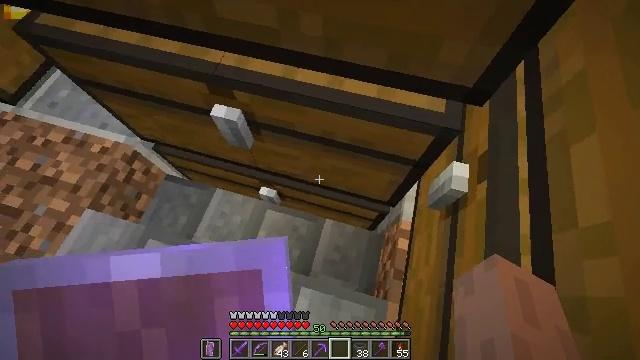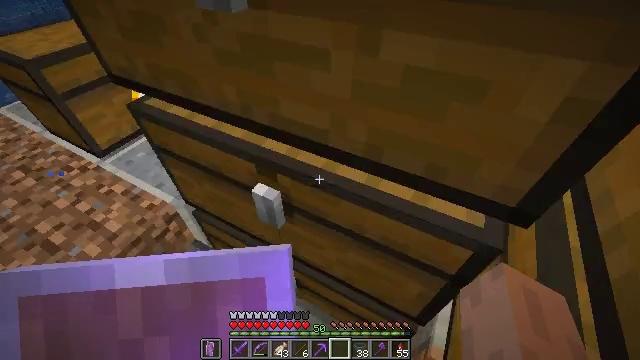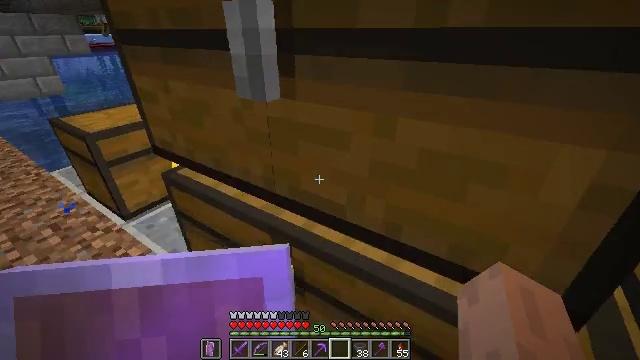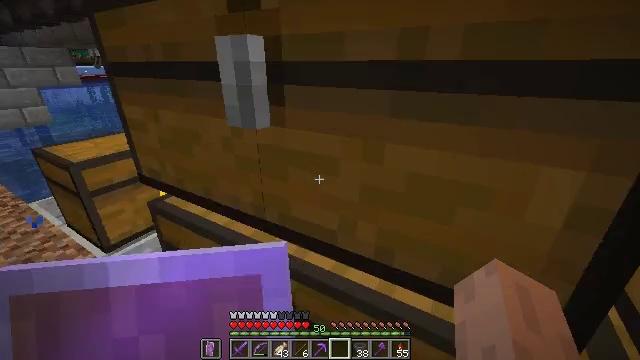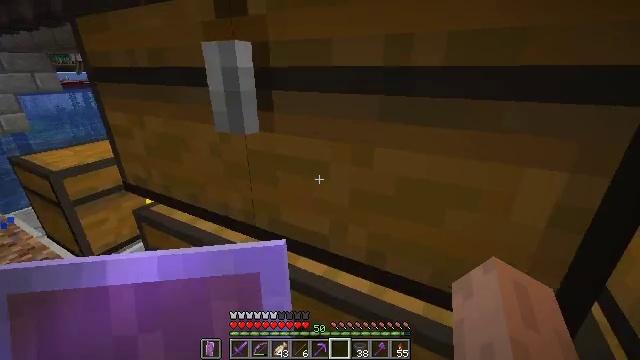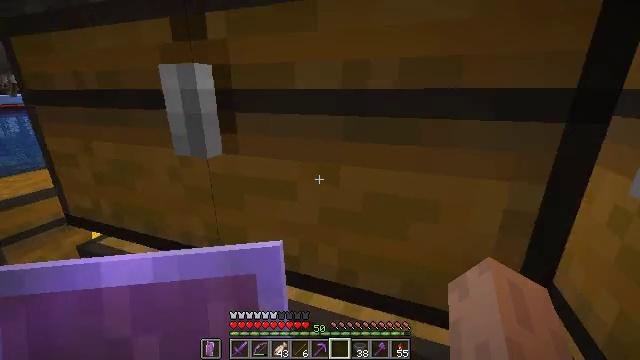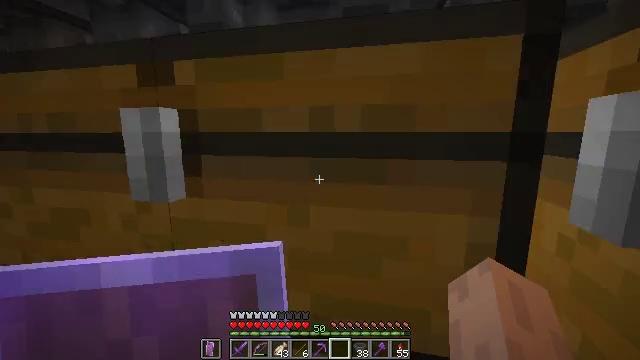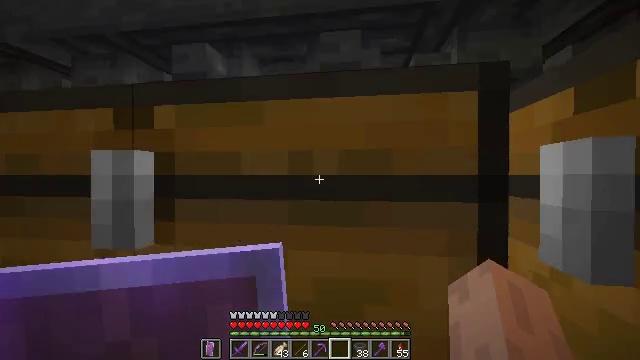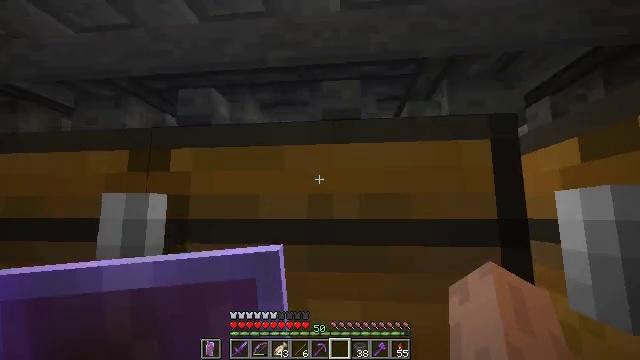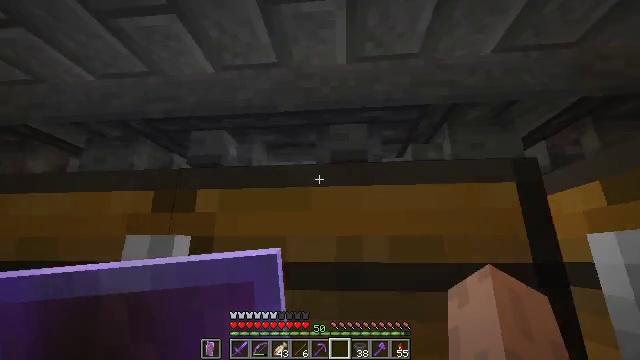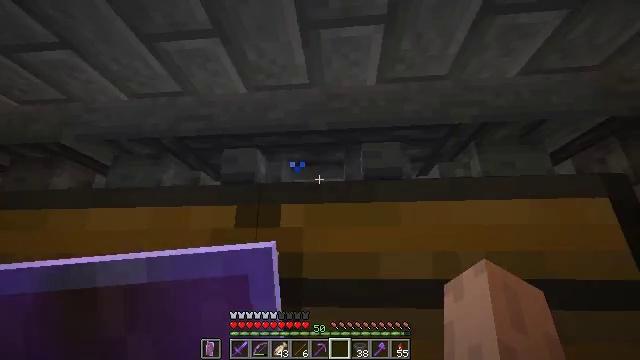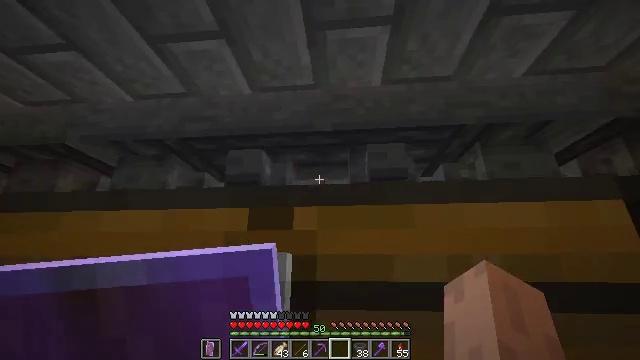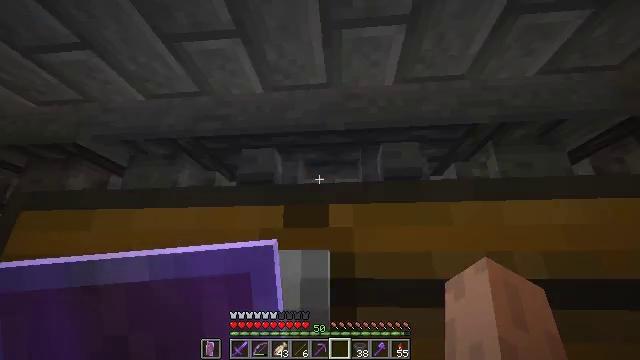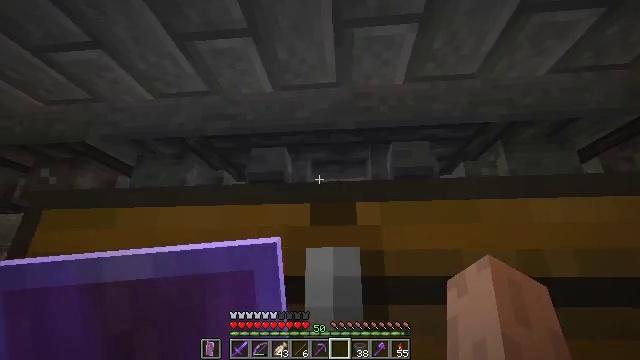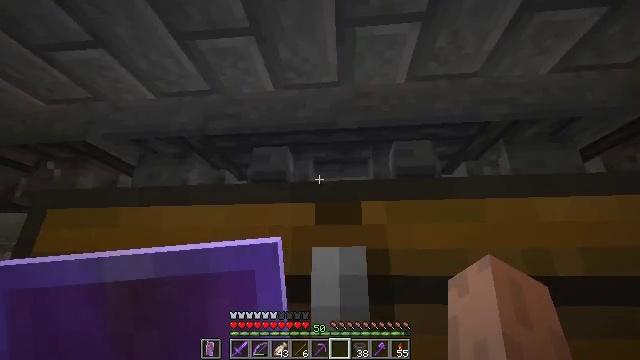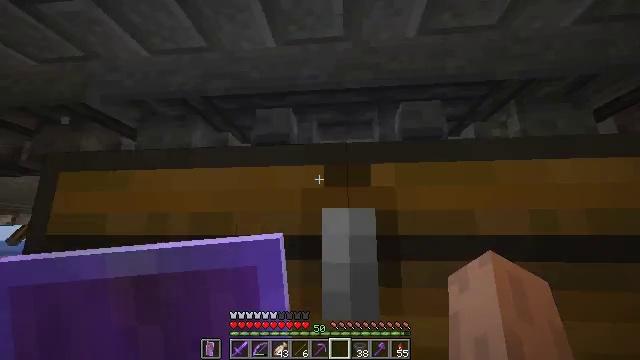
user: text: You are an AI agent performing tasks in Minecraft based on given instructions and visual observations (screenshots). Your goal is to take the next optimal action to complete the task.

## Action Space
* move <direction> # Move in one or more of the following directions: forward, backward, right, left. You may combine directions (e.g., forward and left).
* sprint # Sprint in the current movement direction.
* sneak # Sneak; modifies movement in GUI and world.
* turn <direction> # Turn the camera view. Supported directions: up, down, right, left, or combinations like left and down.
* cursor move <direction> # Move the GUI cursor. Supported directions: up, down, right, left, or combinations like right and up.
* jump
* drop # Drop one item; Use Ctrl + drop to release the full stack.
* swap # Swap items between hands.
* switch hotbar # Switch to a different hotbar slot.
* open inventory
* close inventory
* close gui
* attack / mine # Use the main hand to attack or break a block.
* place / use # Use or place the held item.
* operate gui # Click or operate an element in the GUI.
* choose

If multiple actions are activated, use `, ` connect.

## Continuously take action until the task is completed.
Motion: motion action
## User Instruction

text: Attack the chest to pick it up.
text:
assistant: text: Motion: turn left and up
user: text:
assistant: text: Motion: turn left and up
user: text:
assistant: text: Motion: turn right and up
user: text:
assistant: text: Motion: turn right and up
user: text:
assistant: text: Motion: turn right and up
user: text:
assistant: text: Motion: turn right and up
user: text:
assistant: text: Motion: turn right and up
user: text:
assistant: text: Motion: move left, turn right and up
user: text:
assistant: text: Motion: move left, turn up
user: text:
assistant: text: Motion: move left, turn up
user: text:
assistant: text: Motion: no_op
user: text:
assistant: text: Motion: no_op
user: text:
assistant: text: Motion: no_op
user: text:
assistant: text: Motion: no_op
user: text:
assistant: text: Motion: turn down
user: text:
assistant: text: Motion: turn right and down
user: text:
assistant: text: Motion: turn right and down
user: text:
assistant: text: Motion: turn down
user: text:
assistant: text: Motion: no_op
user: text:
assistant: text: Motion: no_op
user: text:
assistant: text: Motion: no_op
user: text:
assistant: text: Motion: no_op
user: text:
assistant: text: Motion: turn down
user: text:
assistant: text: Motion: turn down
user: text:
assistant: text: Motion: turn down
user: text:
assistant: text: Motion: no_op
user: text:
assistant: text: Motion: no_op
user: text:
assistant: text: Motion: turn down
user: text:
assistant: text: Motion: no_op
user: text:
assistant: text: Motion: no_op